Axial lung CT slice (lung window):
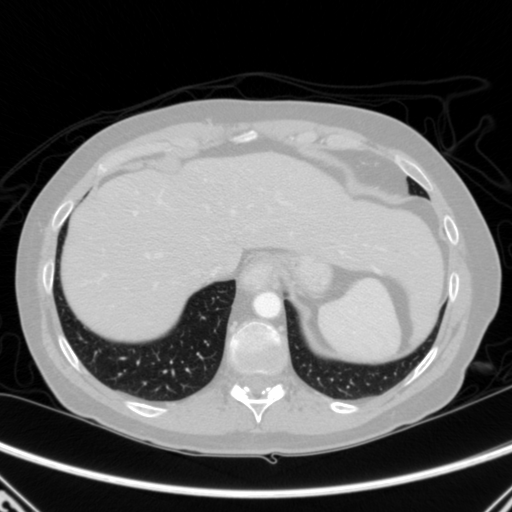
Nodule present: no